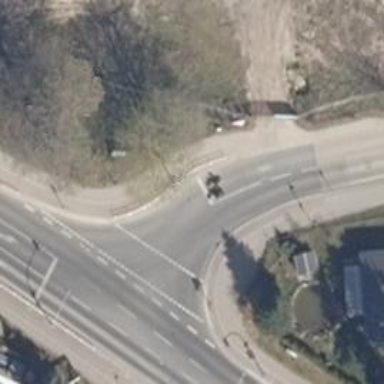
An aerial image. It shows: Road with traffic signals.